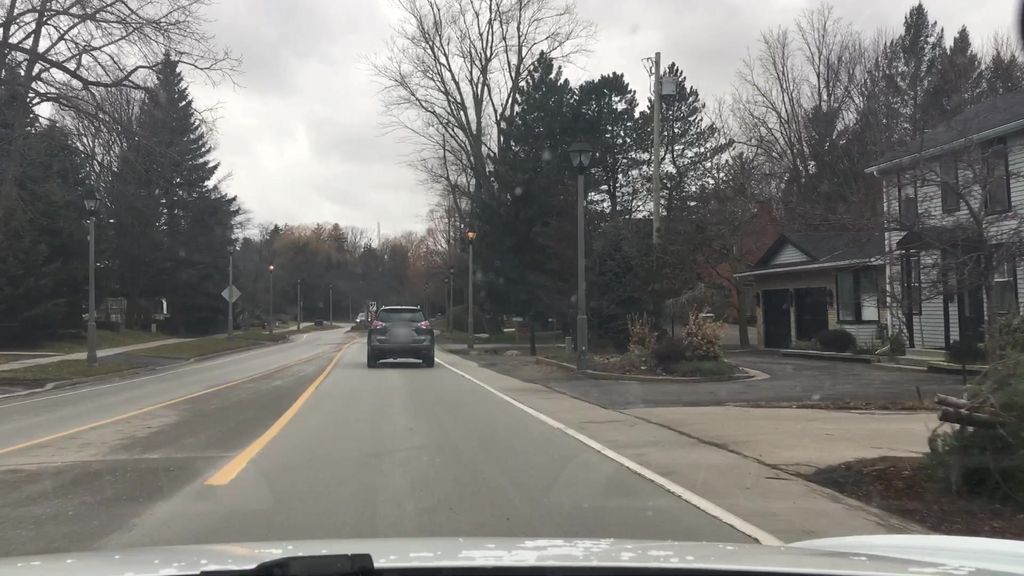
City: hamilton